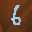
Label: 6